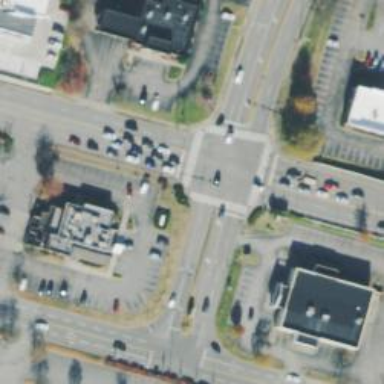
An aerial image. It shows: Unclassified road surrounded by retail establishments.